【题型】解答题　【知识点】平面几何　【难度】easy
已知, 四边形 $ABCD$ 内接于 $\odot O$, $AC = BD$。

(1) 求证：$AD // BC$；

(2) 小明说：四边形 $ABCD$ 一定是等腰梯形, 你认为他的说法正确吗？为什么？

(3) 如图所示, 已知 $AB = 10$, $AC = BC = 13$, 求 $\odot O$ 的半径。
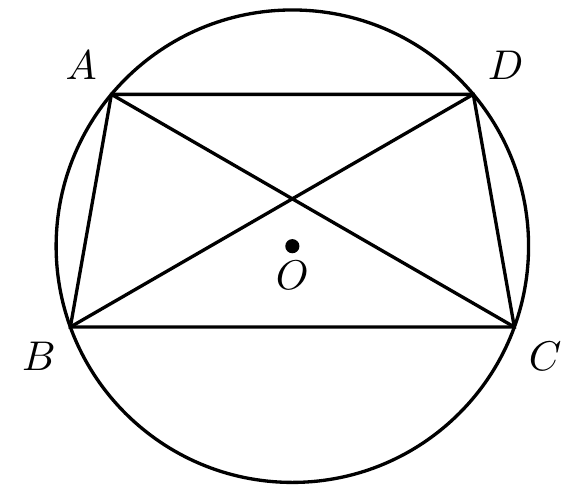
【解答】
解：(1)证明：$\because BC = BC$, $AC = BD$,

$\therefore \angle BAC = \angle BDC$, $\angle ABC = \angle BCD$,

$\therefore \triangle ABC \cong \triangle DCB (AAS)$,

$\therefore \angle BCA = \angle CBD$,

$\because CD = CD$,

$\therefore \angle CAD = \angle CBD$,

$\therefore \angle CAD = \angle BCA$,

$\therefore AD // BC$；

(2)解：小明的说法不正确, 理由如下：

$\because \triangle ABC \cong \triangle DCB$,

$\therefore AB = CD$,

当 $AB // CD$ 时, 四边形 $ABCD$ 是平行四边形,

$\therefore \angle BAD = \angle BCA$,

$\because$ 四边形 $ABCD$ 内接于 $\odot O$,

$\therefore \angle BAD + \angle BCA = 180^\circ$, 即 $\angle BCA = 90^\circ$,

$\therefore$ 四边形 $ABCD$ 是矩形, 即小明的说法不正确。

(3)解：如图：连接 $CO$ 并延长交 $AB$ 于点 $E$, 连接 $OA$。

$\because AC = BC = 13$,

$\therefore AE = \frac{1}{2} AB = 5$, $CE \perp AB$,

$\therefore CE = \sqrt{AC^2 - AE^2} = 12$,

设该圆的半径为 $r$, 则 $OA = OC = r$, $OE = 12 - r$,

$\because OA^2 = AE^2 + OE^2$,

$\therefore r^2 = 5^2 + (12 - r)^2$, 解得：$r = \frac{169}{24}$。
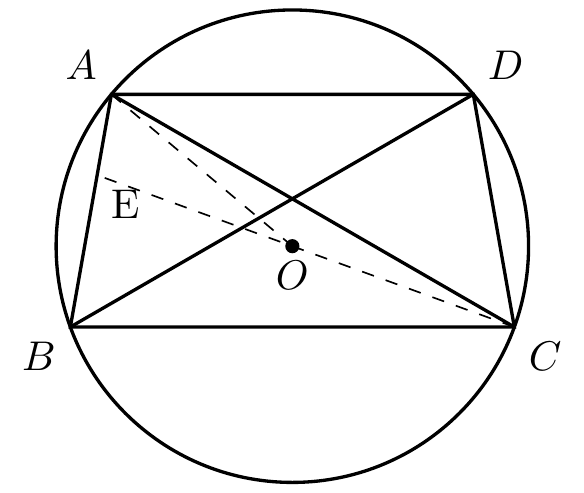